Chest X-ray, PA view. Patient: 39 years old, sex F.
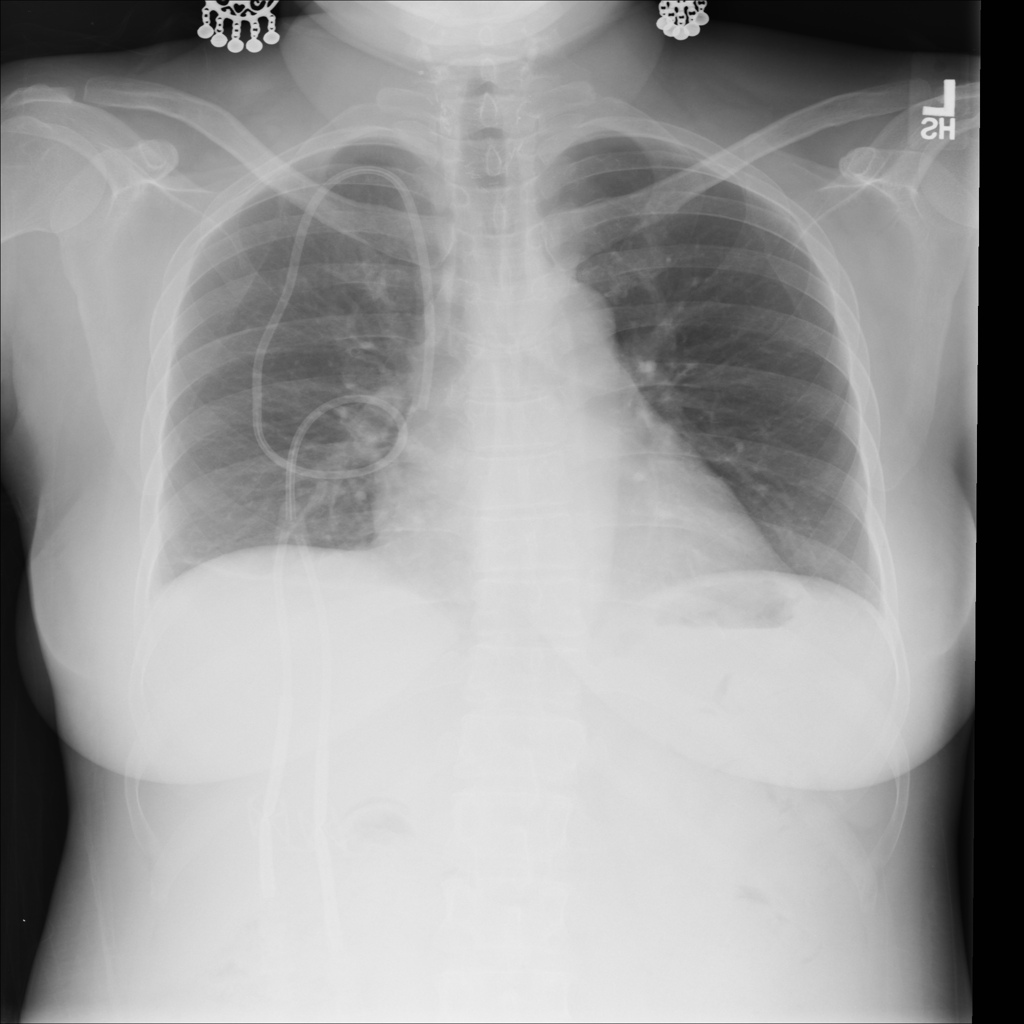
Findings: No Finding